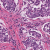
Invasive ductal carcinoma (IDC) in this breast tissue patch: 0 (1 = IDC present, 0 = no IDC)